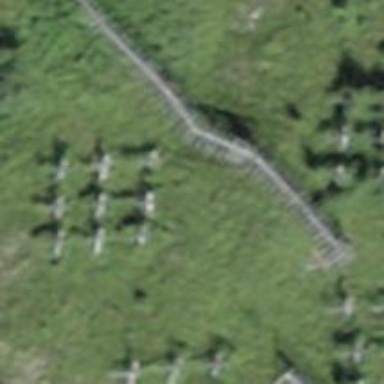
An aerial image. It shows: Structure designed for avalanche protection.